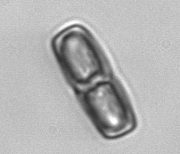
Label: Ephemera